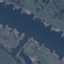
Label: River